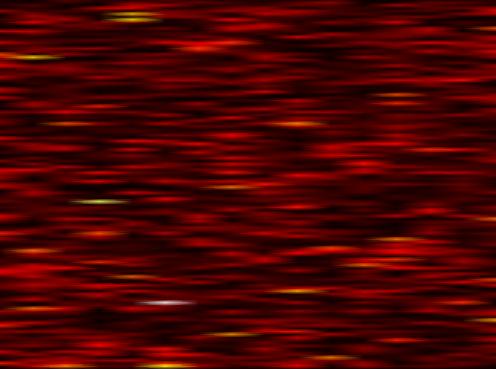
Label: OFDM